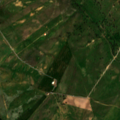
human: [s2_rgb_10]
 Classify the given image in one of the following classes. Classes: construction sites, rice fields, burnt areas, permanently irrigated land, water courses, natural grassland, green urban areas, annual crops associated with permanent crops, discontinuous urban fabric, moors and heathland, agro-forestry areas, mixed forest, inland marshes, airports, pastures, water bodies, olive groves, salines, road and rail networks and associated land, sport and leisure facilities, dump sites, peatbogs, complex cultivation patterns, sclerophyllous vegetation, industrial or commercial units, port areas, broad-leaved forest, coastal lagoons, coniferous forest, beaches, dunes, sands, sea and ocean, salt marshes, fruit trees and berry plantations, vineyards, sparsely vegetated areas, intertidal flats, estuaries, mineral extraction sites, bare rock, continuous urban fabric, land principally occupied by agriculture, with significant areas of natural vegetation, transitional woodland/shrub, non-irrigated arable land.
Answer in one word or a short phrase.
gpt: non-irrigated arable land, olive groves, complex cultivation patterns, agro-forestry areas